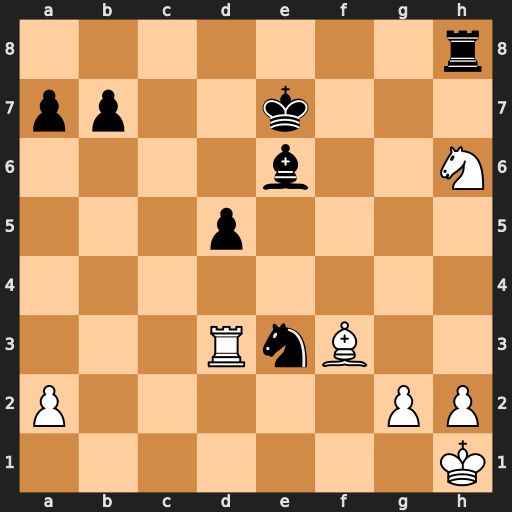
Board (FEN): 7r/pp2k3/4b2N/3p4/8/3RnB2/P5PP/7K
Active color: w
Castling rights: -
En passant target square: -
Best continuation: Rxe3 Kd6 Ng4